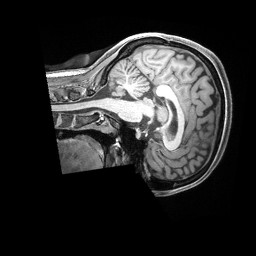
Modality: T1w
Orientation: sagittal
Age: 26
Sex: female
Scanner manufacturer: siemens
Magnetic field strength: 3 T
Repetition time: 2.4 s
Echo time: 0.00228 s